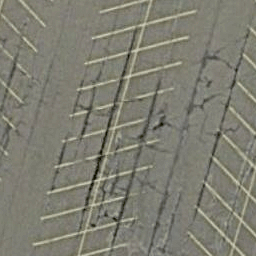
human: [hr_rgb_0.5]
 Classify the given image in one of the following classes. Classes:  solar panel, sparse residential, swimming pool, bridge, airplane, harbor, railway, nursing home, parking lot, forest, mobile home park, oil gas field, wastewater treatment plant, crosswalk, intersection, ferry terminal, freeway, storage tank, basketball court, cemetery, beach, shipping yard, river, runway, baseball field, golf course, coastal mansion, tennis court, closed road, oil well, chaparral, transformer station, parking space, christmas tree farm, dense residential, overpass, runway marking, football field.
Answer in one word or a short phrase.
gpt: parking space